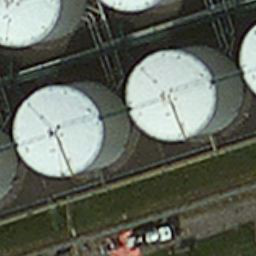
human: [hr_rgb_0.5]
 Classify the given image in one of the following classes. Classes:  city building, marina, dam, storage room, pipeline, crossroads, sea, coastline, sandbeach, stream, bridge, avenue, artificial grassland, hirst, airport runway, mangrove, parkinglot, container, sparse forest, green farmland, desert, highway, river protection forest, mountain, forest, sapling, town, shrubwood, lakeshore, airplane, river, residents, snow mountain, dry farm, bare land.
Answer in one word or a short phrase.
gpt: storage room